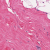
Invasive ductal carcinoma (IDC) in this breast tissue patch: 0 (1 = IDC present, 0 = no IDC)